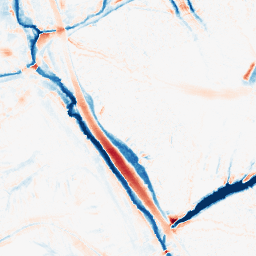
Category: morphological
Decomposition family: tophat_combined
Decomposition parameters: size: 10
Upsampling method: cubic_catmull_rom
Upsampling parameters: scale: 4
Upsampling scale: 4